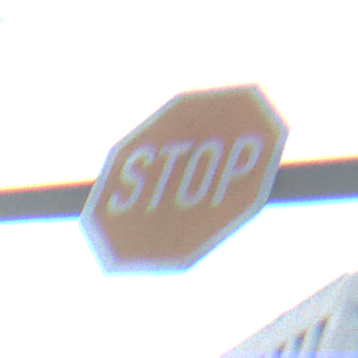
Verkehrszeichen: Stop
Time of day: MorningAfternoon
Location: Outdoor (Urban)
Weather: PartlyCloudy
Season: NotSpecified
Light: Natural